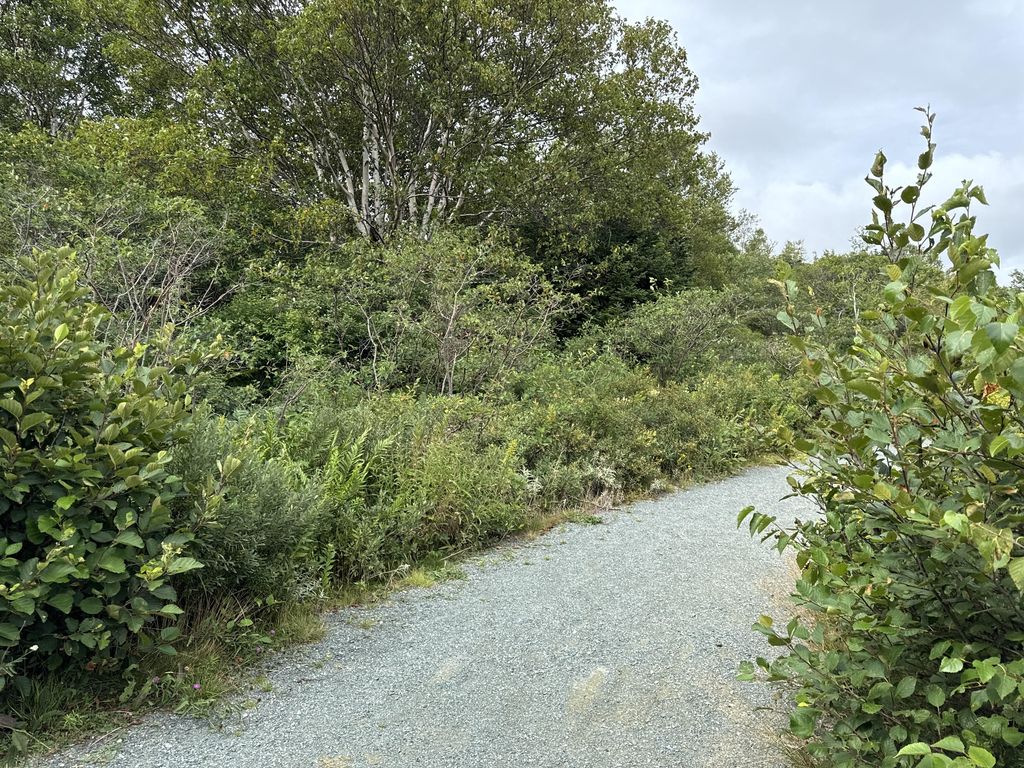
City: st_johns